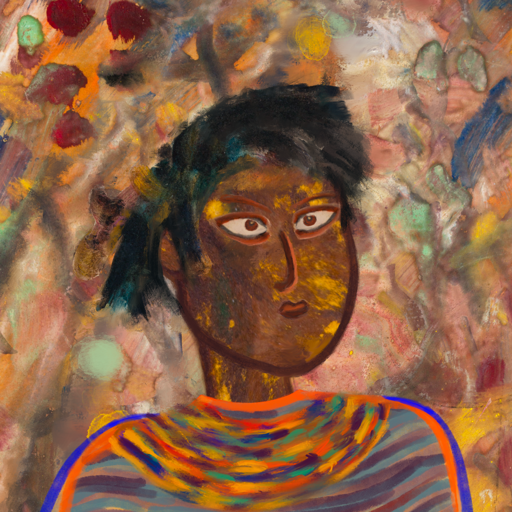
Background: Mother_And_Son_Mother, Head And Neck Side: Comrade, Face Side: Roy_Bahadur, Bust: Experience, Hair Side: Pipe, Head Accessory: Blank, Second Necklace: An_Impression_2, Necklace: Blank, Baby: Blank